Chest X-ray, PA view. Patient: 63 years old, sex F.
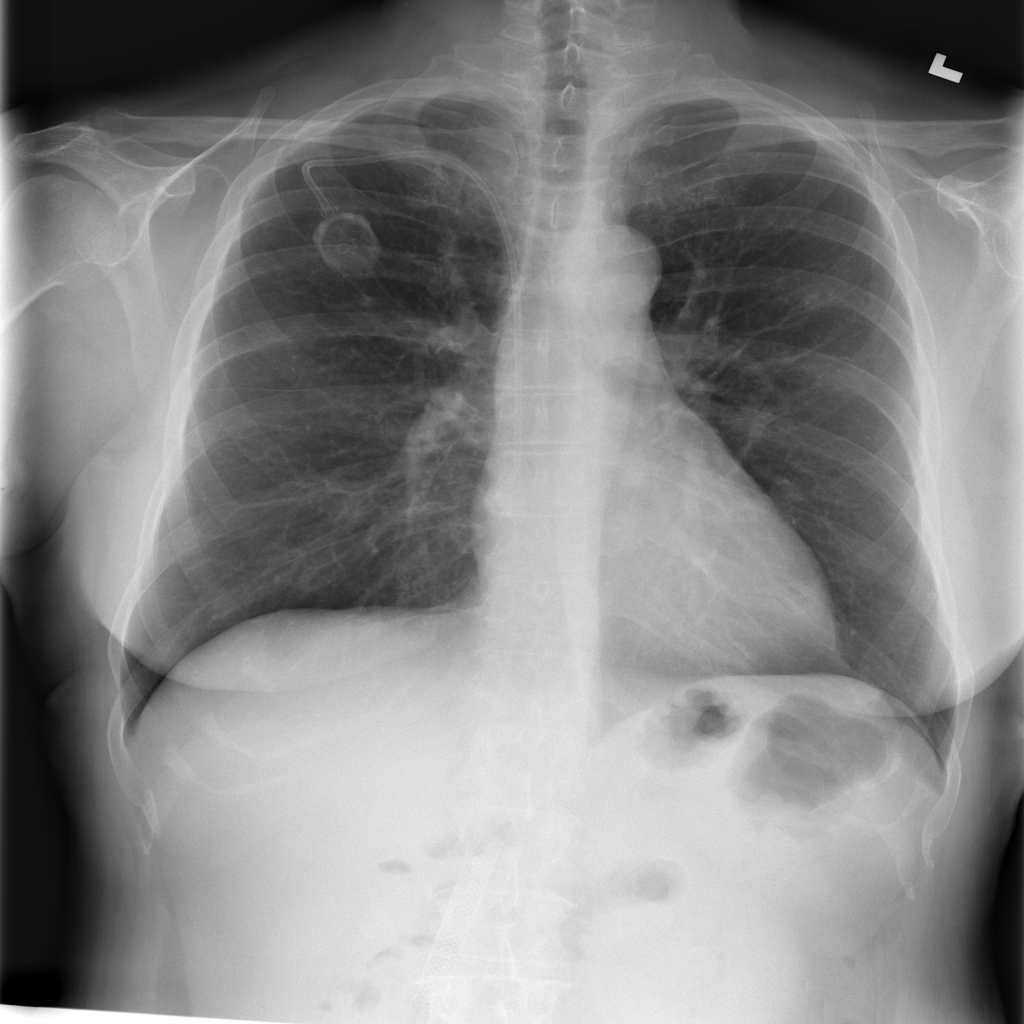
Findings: Nodule